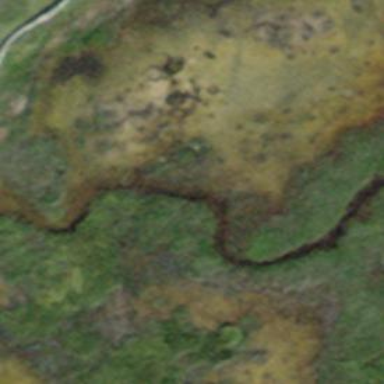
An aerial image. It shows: Wetland area characterized by wet meadow.